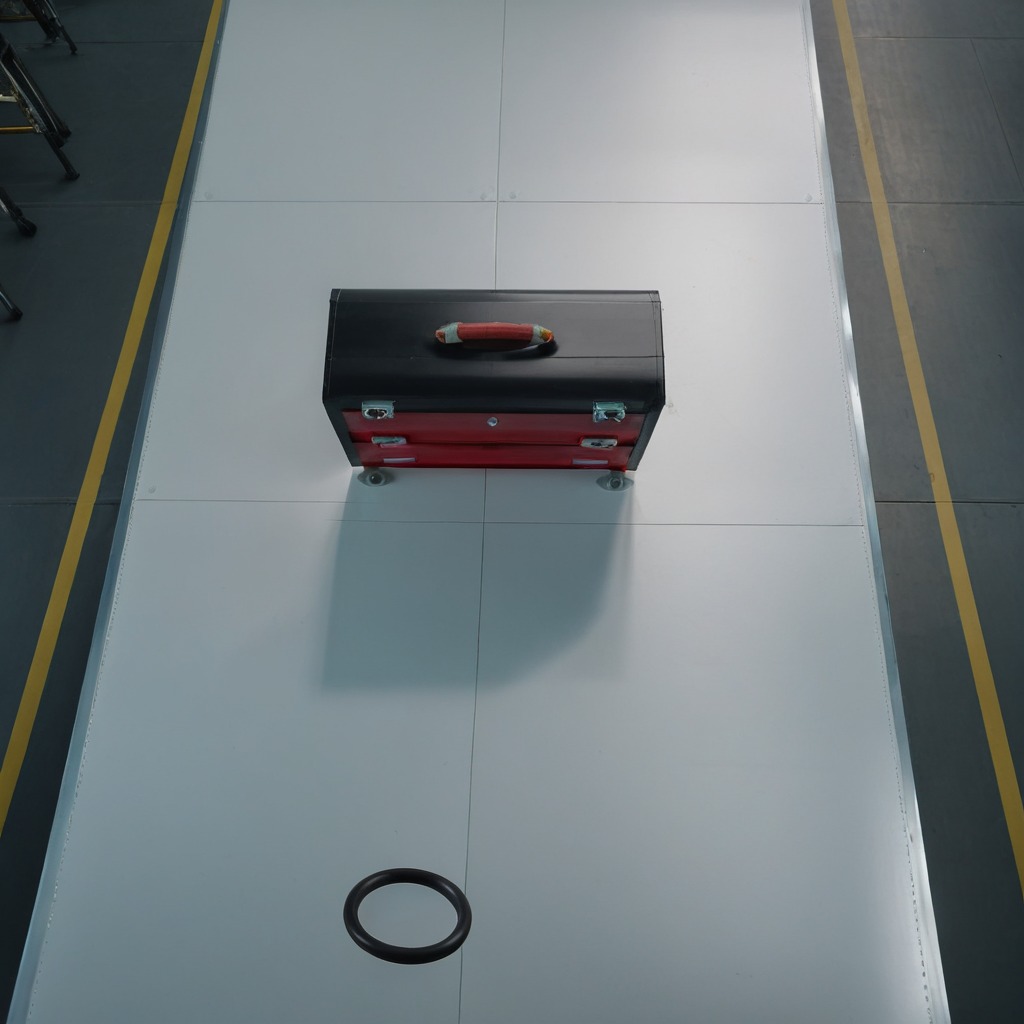
A rubber O-ring lies on the toolbox surface in an airplane hangar workshop.